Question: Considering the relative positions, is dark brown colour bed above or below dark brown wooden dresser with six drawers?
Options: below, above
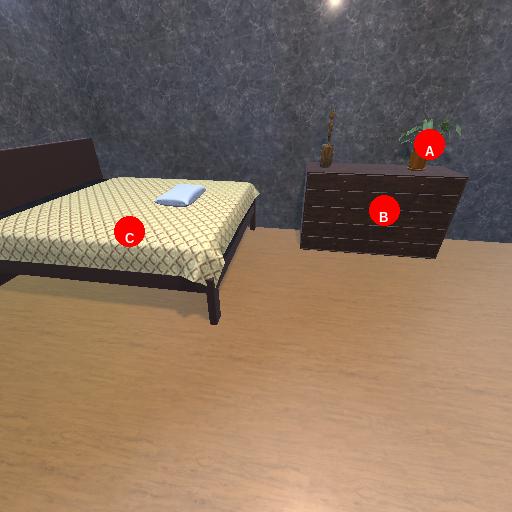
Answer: below